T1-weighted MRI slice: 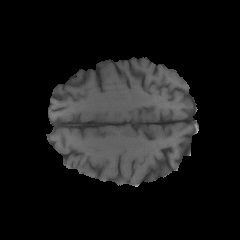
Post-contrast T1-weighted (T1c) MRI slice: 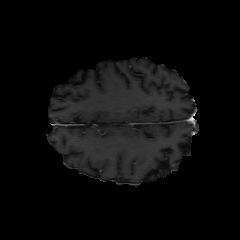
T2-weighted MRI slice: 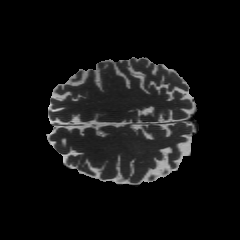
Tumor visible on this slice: no